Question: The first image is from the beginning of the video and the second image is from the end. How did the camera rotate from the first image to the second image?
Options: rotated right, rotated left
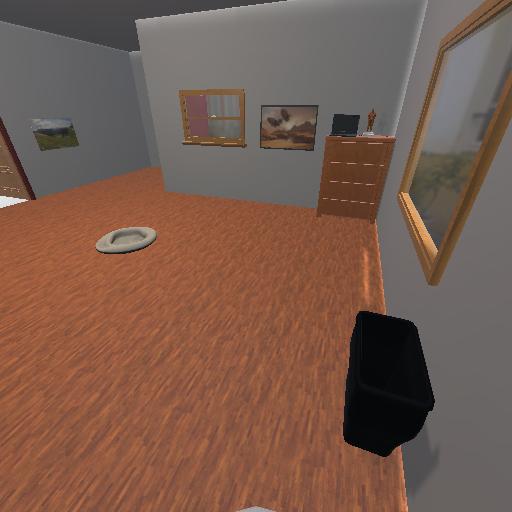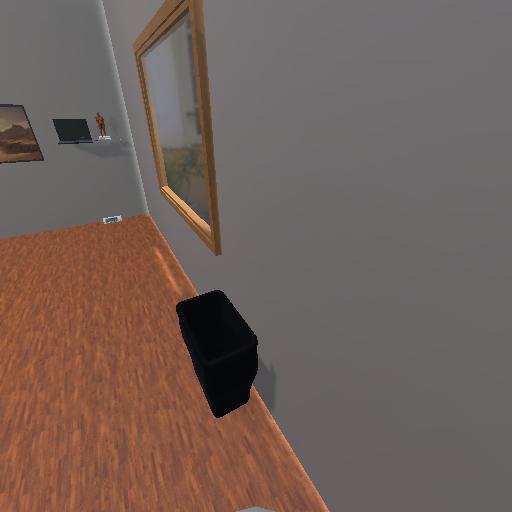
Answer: rotated right